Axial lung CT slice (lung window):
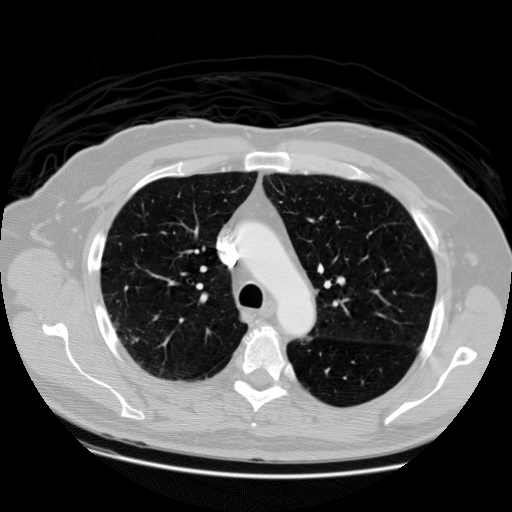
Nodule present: no